Field crop: maize
Growth stage: 2
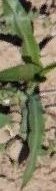
Species: maize